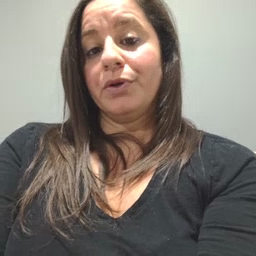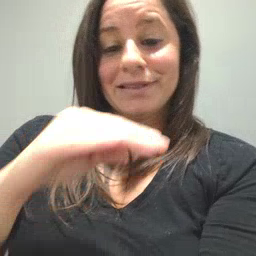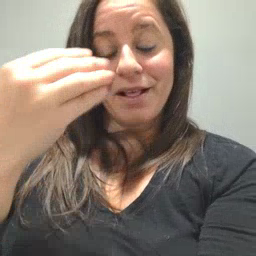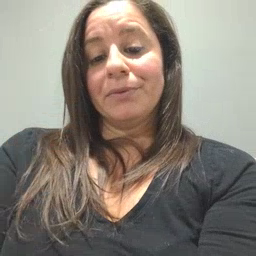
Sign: smile